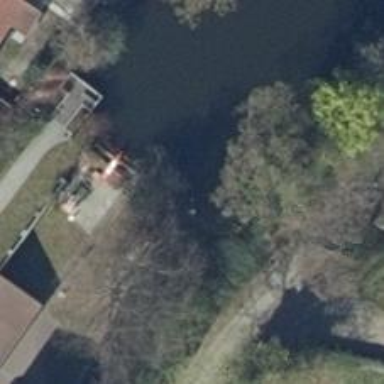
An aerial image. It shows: Lock gate on waterway.